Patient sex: M
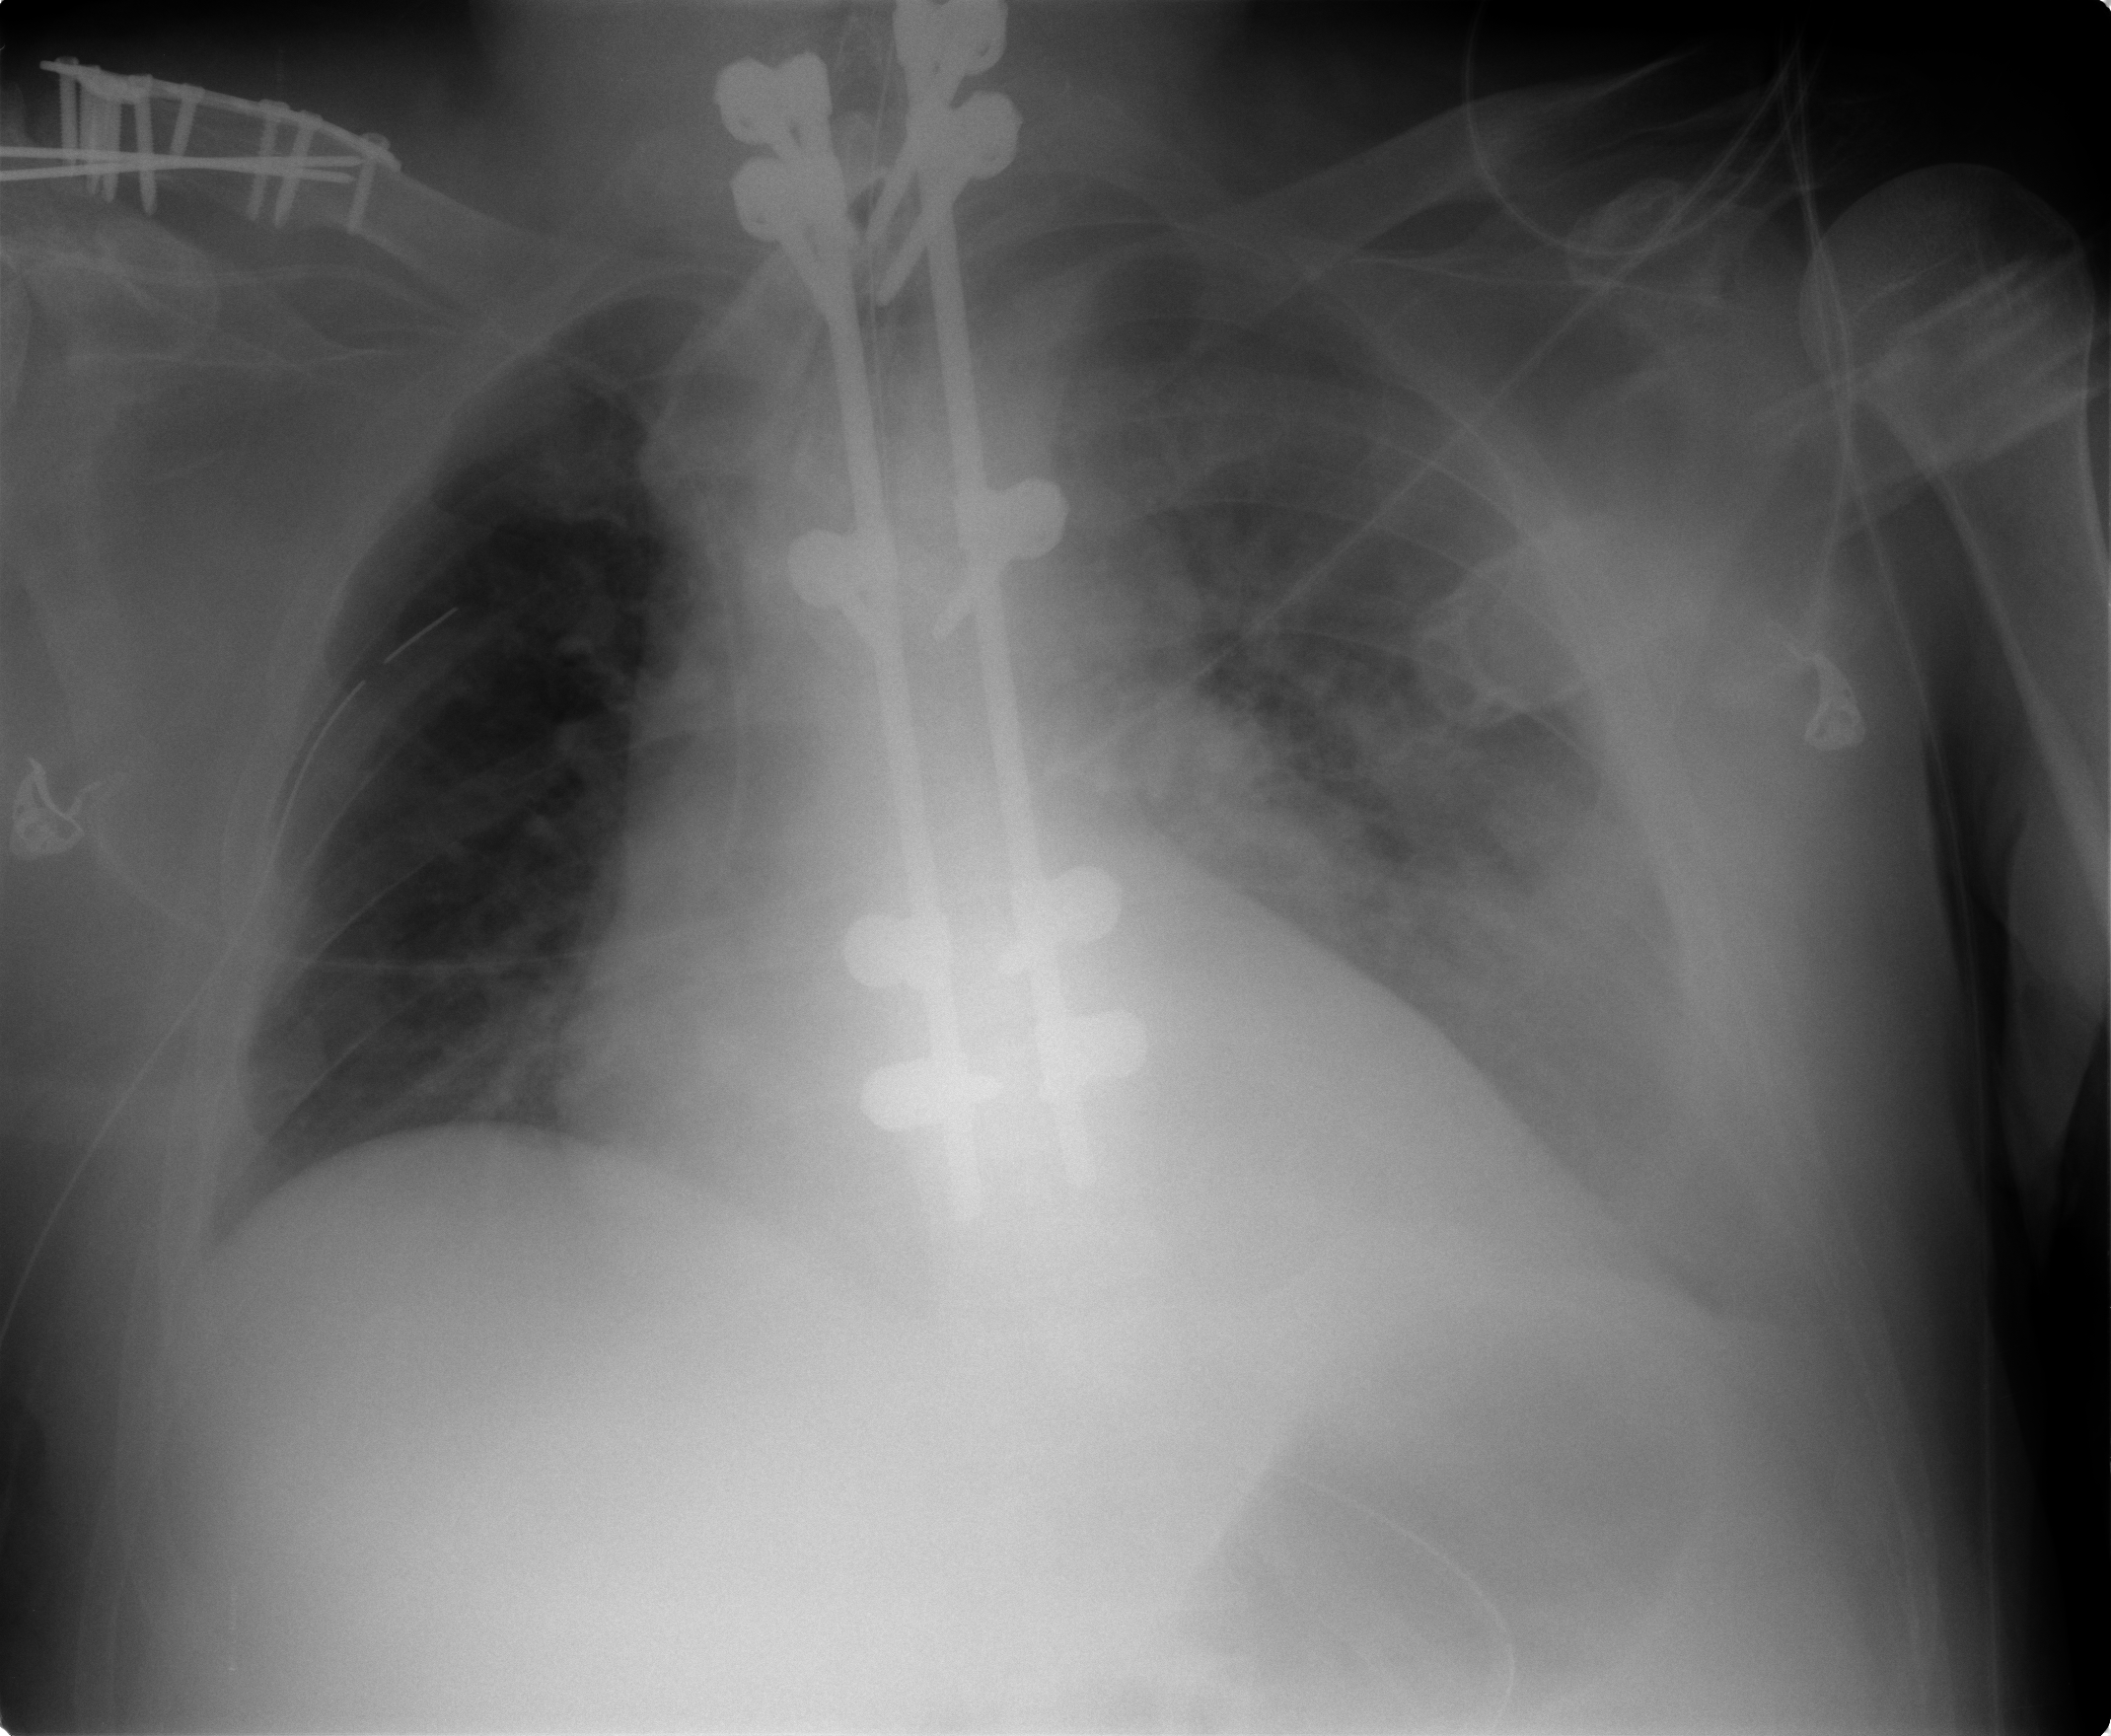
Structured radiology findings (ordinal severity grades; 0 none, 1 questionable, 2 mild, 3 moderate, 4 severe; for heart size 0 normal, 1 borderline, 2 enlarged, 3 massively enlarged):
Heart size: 2
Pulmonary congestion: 2
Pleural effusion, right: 0
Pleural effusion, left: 2
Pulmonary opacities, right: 0
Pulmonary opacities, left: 2
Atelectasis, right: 1
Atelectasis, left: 2